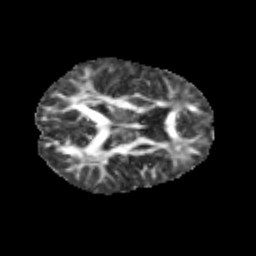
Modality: FA
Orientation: axial
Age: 10
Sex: male
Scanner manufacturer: siemens
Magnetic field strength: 3 T
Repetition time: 3.8 s
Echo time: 0.07 s